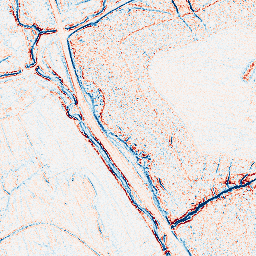
Category: edge_preserving
Decomposition family: bilateral
Decomposition parameters: d: 5
sigma_color: 100
sigma_space: 50
Upsampling method: quadratic
Upsampling parameters: scale: 4
Upsampling scale: 4